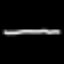
Label: line